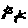
Label: star